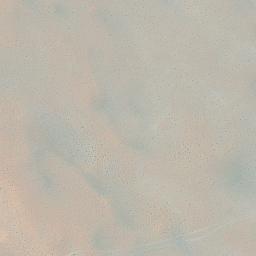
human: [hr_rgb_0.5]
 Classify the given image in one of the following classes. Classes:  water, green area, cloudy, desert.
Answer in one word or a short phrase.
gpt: desert